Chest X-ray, PA view. Patient: 58 years old, sex M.
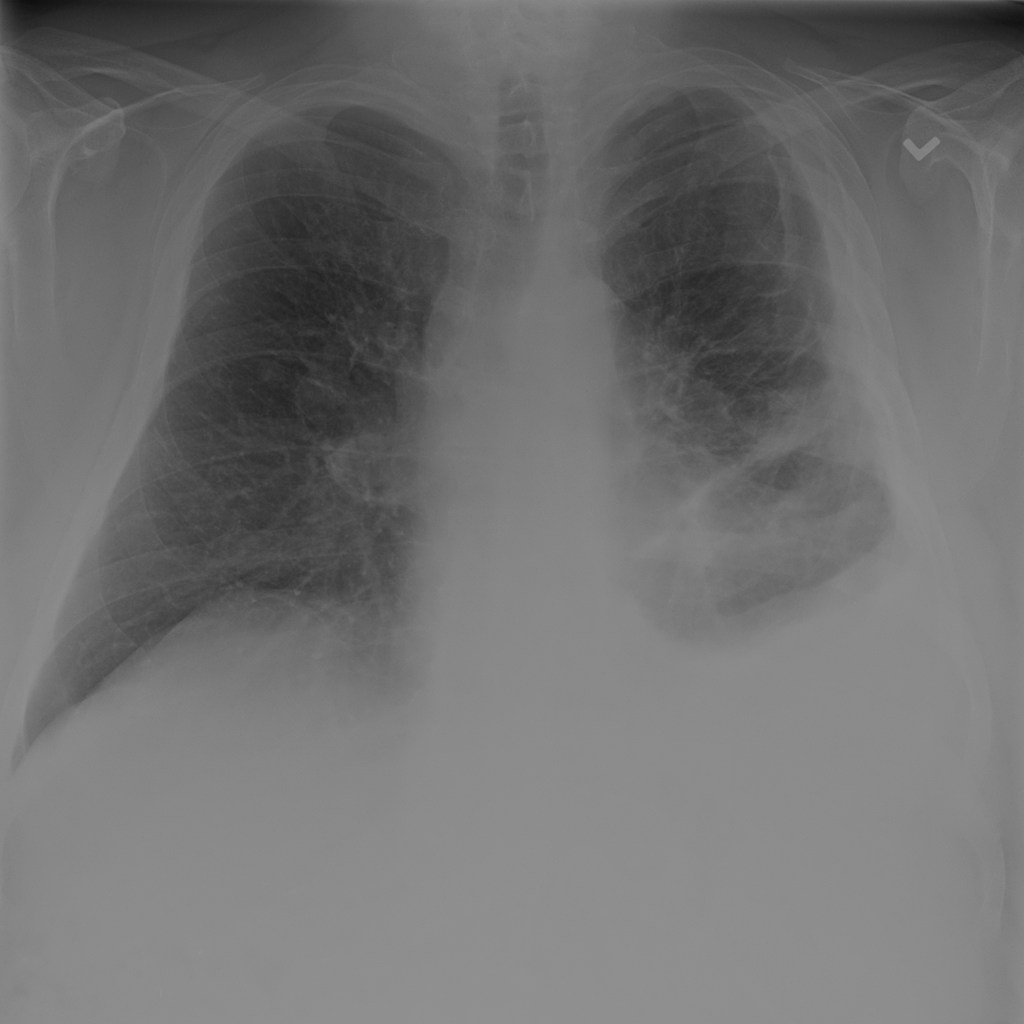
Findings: No Finding